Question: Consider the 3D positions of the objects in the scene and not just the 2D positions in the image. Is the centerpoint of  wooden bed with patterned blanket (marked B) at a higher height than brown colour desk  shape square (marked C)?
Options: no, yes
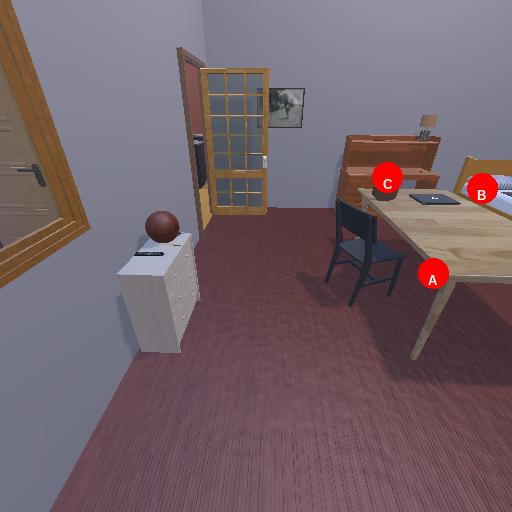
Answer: no